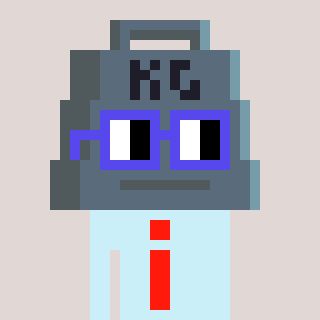
a pixel art character with square blue glasses, a weight-shaped head and a cold-colored body on a warm background